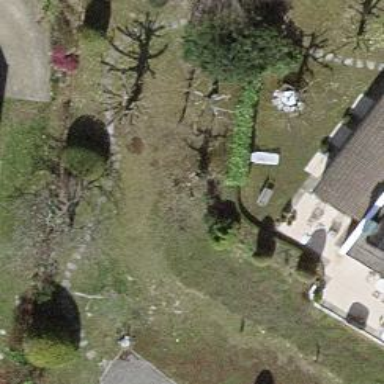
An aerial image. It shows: Deciduous broadleaved tree in garden.